高一 · 立体几何学
某艺术品公司欲生产一款迎新春工艺礼品, 该礼品是由玻璃球面和该球的内接圆雉组成, 圆锥的侧面用于艺术装饰, 如图 1 . 为了便于设计, 可将该礼品看成是由圆 $O$ 及其内接等腰三角形 $A B C$ 绕底边 $B C$ 上的高所在直线 $A O$ 旋转 $180^{\circ}$ 而成, 如图 2.已知圆 $O$ 的半径为 $10 \mathrm{~cm}$, 设 $\angle B A O=\theta, 0<\theta<\frac{\pi}{2}$, 圆雉的侧面积为 $S \mathrm{~cm}^{2}$.

(1) 求 $S$ 关于 $\theta$ 的函数关系式;

(2) 为了达到最佳观赏效果, 要求圆锥的侧面积 $S$ 最大. 求 $S$ 取得最大值时腰 $A B$ 的长度.

图 1

图 2
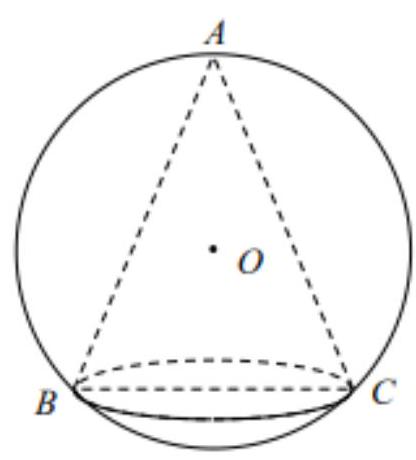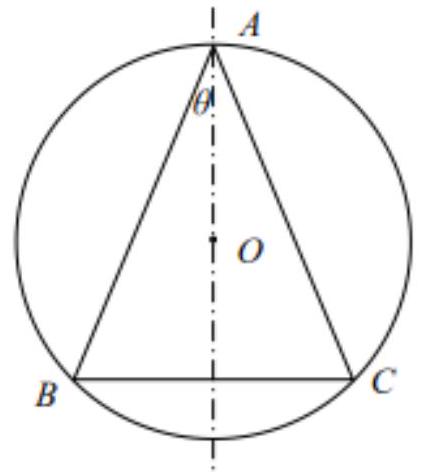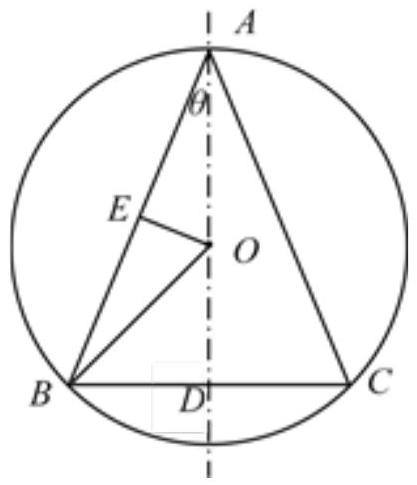
答案: ) $S=400 \pi \sin \theta \cos ^{2} \theta,\left(0<\theta<\frac{\pi}{2}\right)$ (2) 侧面积 $S$ 取得最大值时, 等腰三角形的腰 $A B$ 的长度为 $\frac{20 \sqrt{6}}{3} \mathrm{~cm}$
解析: 试题分析: (1) 由条件, $A B=20 \cos \theta, B D=20 \cos \theta \cdot \sin \theta$, 所以 $\mathrm{S}=400 \pi \sin \theta \cos ^{2} \theta$, $\left(0<\theta<\frac{\pi}{2}\right)$; (2) $S=400 \pi \sin \theta \cos ^{2} \theta=400 \pi\left(\sin \theta-\sin ^{3} \theta\right)$, 令 $\mathrm{x}=\sin \theta$, 所以得 $f(x)=x-x^{3}$, 通过求导分析, 得 $f(x)$ 在 $x=\frac{\sqrt{3}}{3}$ 时取得极大值, 也是最大值.

试题解析:

(1) 设 $B_{1}$ 交 $B C$ 于点 $D$, 过 $C_{1}$ 作 $O E \perp A B$, 垂足为 $E$,

在 $\triangle A O E$ 中, $\mathrm{AE}=10 \cos \theta, A B=2 A E=20 \cos \theta$,

在 $\triangle A B D$ 中, $B D=A B \cdot \sin \theta=20 \cos \theta \cdot \sin \theta$,

所以 $\mathrm{S}=400 \pi \sin \theta \cos ^{2} \theta, \quad\left(0<\theta<\frac{\pi}{2}\right)$

(2) 要使侧面积最大, 由 (1) 得:

$S=400 \pi \sin \theta \cos ^{2} \theta=400 \pi\left(\sin \theta-\sin ^{3} \theta\right)$

令 $\mathrm{x}=\sin \theta$, 所以得 $f(x)=x-x^{3}$,
由 $f^{\prime}(x)=1-3 x^{2}=0$ 得: $x=\frac{\sqrt{3}}{3}$

当 $\left(0, \frac{\sqrt{3}}{3}\right)$ 时, $f^{\prime}(x)>0$, 当 $x \in\left(\frac{\sqrt{3}}{3}, 1\right)$ 时, $f^{\prime}(x)<0$

所以 $f(x)$ 在区间 $\left(0, \frac{\sqrt{3}}{3}\right)$ 上单调递增, 在区间 $\left(\frac{\sqrt{3}}{3}, 1\right)$ 上单调递减,

所以 $f(x)$ 在 $x=\frac{\sqrt{3}}{3}$ 时取得极大值, 也是最大值;

所以当 $\sin \theta=\frac{\sqrt{3}}{3}$ 时, 侧面积 $S$ 取得最大值,

此时等腰三角形的腰长 $A B=20 \cos \theta=20 \sqrt{1-\sin ^{2} \theta}=20 \sqrt{1-\left(\frac{\sqrt{3}}{3}\right)^{2}}=\frac{20 \sqrt{6}}{3}$

答: 侧面积 $S$ 取得最大值时, 等腰三角形的腰 $A B$ 的长度为 $\frac{20 \sqrt{6}}{3} \mathrm{~cm}$.